Question: Taking the <URL> moved to the bottom of the last page.
I've pasted the template r-markdown document below, but it is also accessible by opening a new R-markdown document in R Studio, and by selecting the "From Template" section and "HTML Resume".
I understand from the documentation and reading various customization solutions that CSS would be involved, but I'm unsure how to use CSS to force that section to the last page.
'''
---
title: "Lijia Yu's resume"
author: Lijia Yu
date: "'r Sys.Date()'"
output:
pagedown::html_resume:
# set it to true for a self-contained HTML page but it'll take longer to render
self_contained: false
# uncomment this line to produce HTML and PDF in RStudio:
#knit: pagedown::chrome_print
---
Aside
================================================================================
{width=80%}
Contact Info {#contact}
--------------------------------------------------------------------------------
- <i class="fa fa-envelope"></i> lijia.yu@outlook.com
- <i class="fa fa-github"></i> <URL>
- <i class="fa fa-phone"></i> <PHONE>
- For more information, please contact me via email.
Skills {#skills}
--------------------------------------------------------------------------------
- Experienced in statistical analysis, statistical learning models, and optimization methods.
- Full experience with next generation sequencing data analysis.
- Highly skilled in R, Bash, Perl, Python, LaTeX
Disclaimer {#disclaimer}
--------------------------------------------------------------------------------
This resume was made with the R package <URL>.
Last updated on 'r Sys.Date()'.
Main
================================================================================
Lijia Yu {#title}
--------------------------------------------------------------------------------
### Currently searching for a PhD student position
Please note that this is a *real* resume, and I'm really looking for a PhD
student position at the moment. I made this resume because Yihui asked me
if I'd like to test the **pagedown** package with my resume. If you are
interested in my background and skills, please feel free to contact me.
Education {data-icon=graduation-cap data-concise=true}
--------------------------------------------------------------------------------
### Beijing University of Chemical Technology
B.S. in Information and Computing Sciences
Beijing, China
2010
Thesis: Dyadic wavelet and its application in edge detection
### University of Chinese Academy of Sciences
M.S. in Bioinformatics
Beijing, China
2014
Thesis: A multi-omics study for intra-individual divergence of the distributions between mRNA isoforms in mammals
Research Experience {data-icon=laptop}
--------------------------------------------------------------------------------
### Graduate Research Assistant
Beijing Institute of Genomics, Chinese Academy of Sciences
Beijing, China
2011 - 2014
- Performed computational biology research towards understanding regulation of alternative splicing in human and mouse transcriptome.
- Found EGFR pathway related mutations, aimed to understand the impacts of cancer mutations on EGFR signaling pathway.
### Bioinformatican
My Health Gene Technology Co., Ltd.
Beijing, China
2015 - 2016
- Investigated how cancer cells spread to other parts of the body at the single cell level.
### Visiting Scientist
University of Alabama at Birmingham
AL, USA
2016 - 2018
- Investigated the role of mitochondria in development of cancer.
- Investigated the evolution of genome architecture and its role in important evolutionary events.
- Detected thrombotic thrombocytopenic purpura related mutations in mutiple patients' blood genome.
Professional Experience {data-icon=suitcase}
--------------------------------------------------------------------------------
### Data Scientist, intern
SupStat Inc.
Beijing, China
2014
::: concise
- Taught R language to beginners.
- Wrote Shiny app demos.
- Converted statistical tutorials from SPSS to R language.
:::
### Bioinformatician
My Health Gene Technology Co., Ltd.
Beijing, China
2015 - 2016
::: concise
- Analyzed whole-exome sequencing data.
- Wrote analysis pipelines of ChIP-seq, single cell DNA-seq and single cell RNA-seq.
- Studied tumor metastasis and wrote research reports.
- Also did case studies to identify the genetic defect causing rare disease.
:::
Teaching Experience {data-icon=chalkboard-teacher}
--------------------------------------------------------------------------------
### Introduction to R Language for Beginners.
Instructor of R and Data Mining Training Courses at SupStat Inc.
Beijing, China
2014
### Computational Biology and Bioinformatics.
Teaching assistant of GBS CB2-201 courses at UAB
AL, USA
2016 - 2017
Selected Publications and Posters {data-icon=file}
--------------------------------------------------------------------------------
### Genetic and epigenetic signals are found predictive to the distribution of intra-individual divergence of alternative splicing.
Poster for 2013 International Conference of Genomics
Qingdao, China
2014
**Yu L**, Chen B, Zhang Z.
### ESCRT-0 complex modulates Rbf mutant cell survival by regulating Rhomboid endosomal trafficking and EGFR signaling.
J Cell Sci. 2016 May 15;129(10):2075-84.
N/A
2016
Sheng Z, **Yu L**, Zhang T, Pei X, Li X, Zhang Z and Du W.
'''
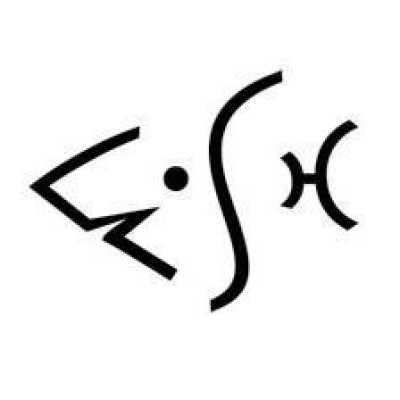
Answer: The best way for what you want is to ask the author to support this feature. Here is a hack to do so without changing the source code. Add this chunk to the end of your Rmd
'''
'''{js move_disclaim, echo=FALSE}
(function() {
var pages
var timer = 0;
var changeDC = setInterval(function() {
pages = document.querySelectorAll('.pagedjs_page');
if(pages.length !== 2 && timer <= 5000) {
timer += 200;
return;
}
if(pages.length !== 2 && timer > 5000) return clearInterval(changeDC);
var firstPage = pages[0];
var lastePage = pages[pages.length - 1];
var aside = firstPage.querySelector('#aside');
var asideClone = aside.cloneNode();
asideClone.id = "aside_last";
var disclaim = document.querySelector('#disclaimer');
asideClone.appendChild(disclaim);
lastePage.querySelector('.pagedjs_page_content > div').appendChild(asideClone);
clearInterval(changeDC);
}, 200);
})()
'''
'''
What does it do:
1. Why don't I only use CSS? Because I can't. The style of disclaimer is position: absolute within a div of position: relative. So it is locked inside the relative div. There is not much you can do about it (unless trick I don't know).
2. My thought is to use js to move that element into the last page.
3. The page layout is rendered on the fly with an async js function when every time you open the webpage. Maybe not as what you have imagined, when Rmarkdown finished rendering, we should have page ready. No, it is not, the author uses a library called {paged.js} to do the rendering. It generates the layout every time you open the browser tab.
4. The author did not emit any event when the rendering is done, so I have no way to know the rendering is done. So I don't know when I can start to move.
5. The way I do is to add a timer that runs every 200ms. If rendering is done, I do the move and remove the timer or if it takes more than 5s, I consider it something wrong, clear the timer and do nothing.
6. One thing you need to define is pages.length !== 2. You need to know how many pages it will generate and this should be a fixed number you can easily get.
<URL>